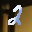
Label: 2